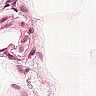
Metastatic tissue present: no